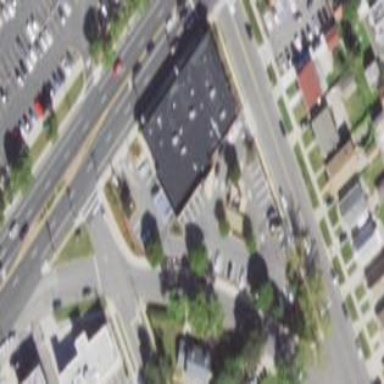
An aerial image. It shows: Retail building.